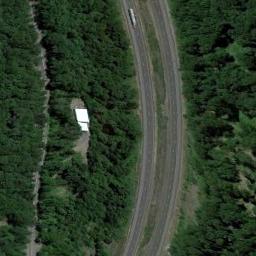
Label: freeway